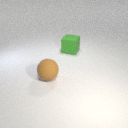
large green rubber cube to the right of large brown rubber sphere